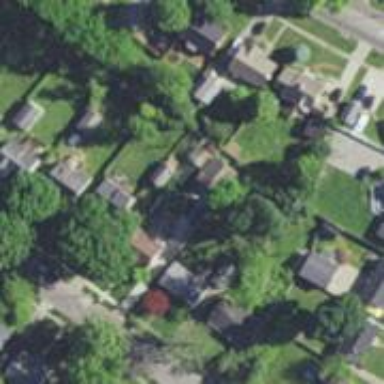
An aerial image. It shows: Neighborhood.